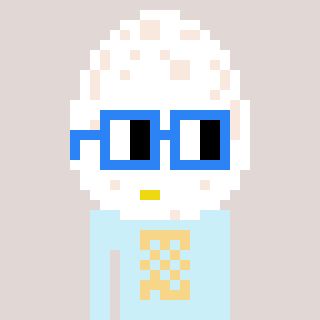
a pixel art character with square blue glasses, a egg-shaped head and a cold-colored body on a warm background